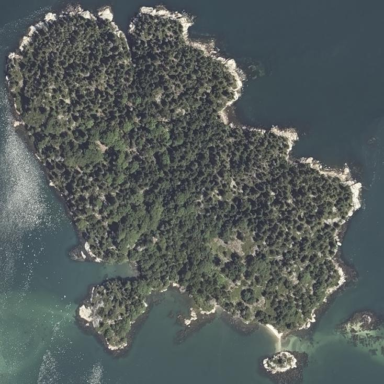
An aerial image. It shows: Islet located along the natural coastline.